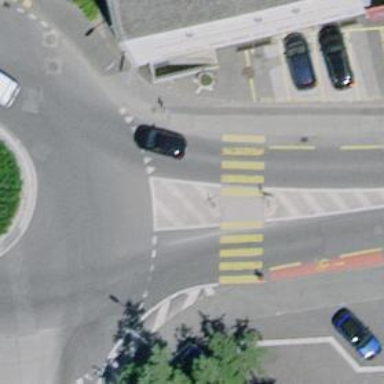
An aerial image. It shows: Kerb serving as barrier.